Field crop: maize
Growth stage: 2
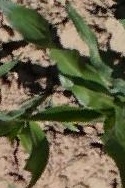
Species: maize